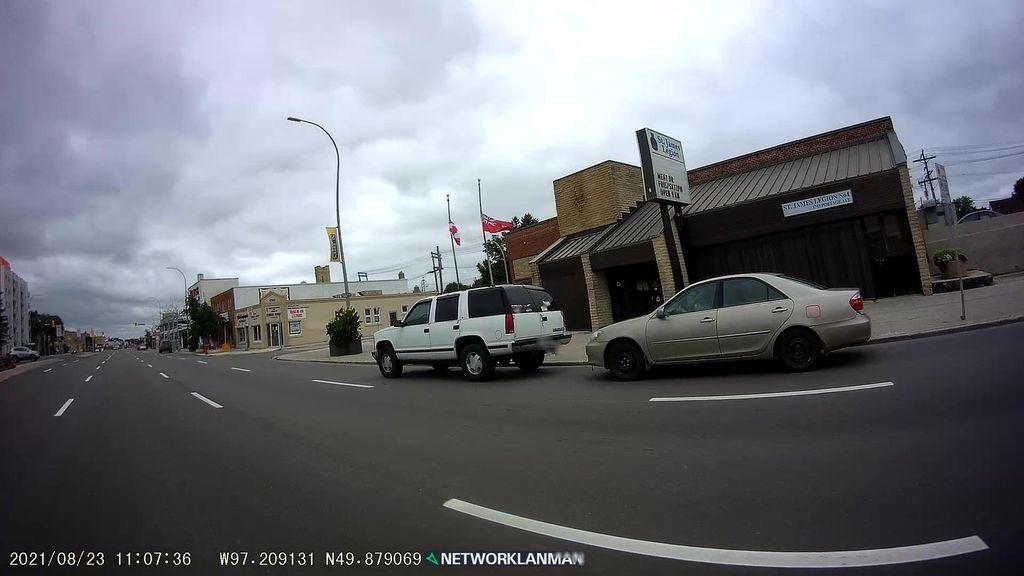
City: winnipeg